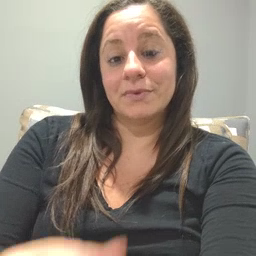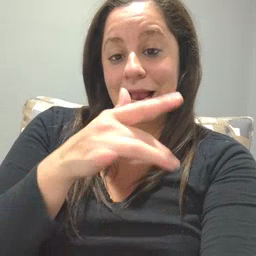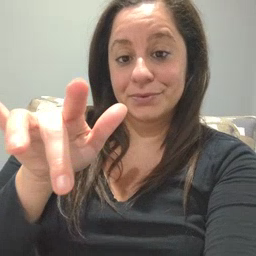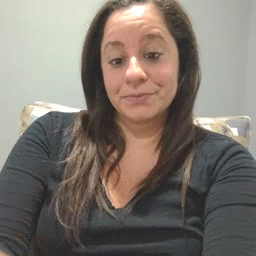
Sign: empty